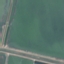
Label: SeaLake